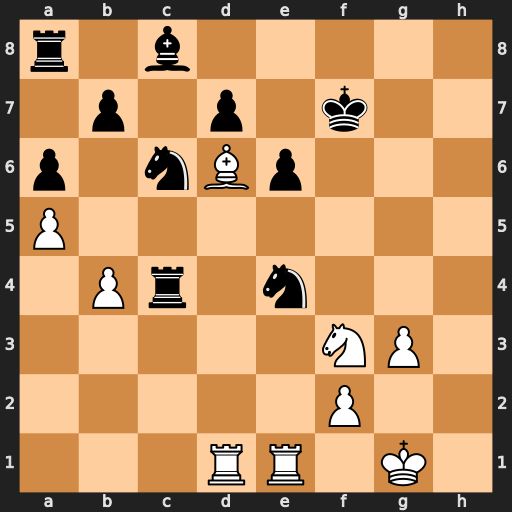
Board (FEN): r1b5/1p1p1k2/p1nBp3/P7/1Pr1n3/5NP1/5P2/3RR1K1
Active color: w
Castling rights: -
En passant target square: -
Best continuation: Rxe4 Rxe4 Ng5+ Kg6 Nxe4